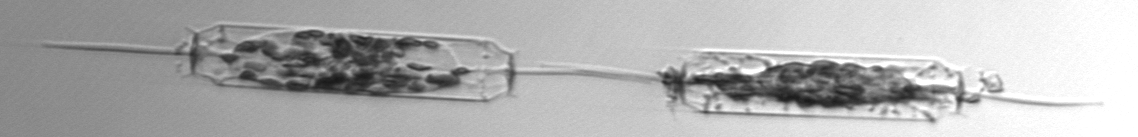
Label: Ditylum_brightwellii